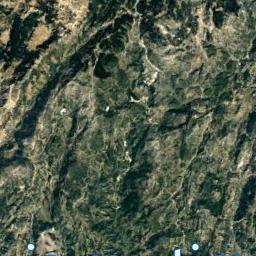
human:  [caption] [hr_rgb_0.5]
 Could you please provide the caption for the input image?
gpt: The mountain has a rugged surface and is covered with some vegetation .

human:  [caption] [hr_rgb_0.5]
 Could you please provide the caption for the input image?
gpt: Many trees are on the mountain .

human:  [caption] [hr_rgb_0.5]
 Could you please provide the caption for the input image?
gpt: The mountain is covered with brown mud .

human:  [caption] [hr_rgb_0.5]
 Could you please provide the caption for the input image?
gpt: The mountain is full of green plants with lines of bare land .

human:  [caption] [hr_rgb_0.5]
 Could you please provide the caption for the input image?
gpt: There are some green land and rocks on the mountain .